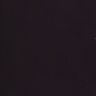
Metastatic tissue present: no